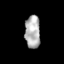
Tissue: skin
Cell type: Epithelial cells
Senescence score: 0.2674
Nuclear area (px): 489
Mean DAPI intensity: 177.454